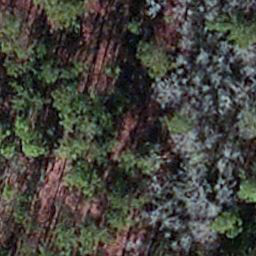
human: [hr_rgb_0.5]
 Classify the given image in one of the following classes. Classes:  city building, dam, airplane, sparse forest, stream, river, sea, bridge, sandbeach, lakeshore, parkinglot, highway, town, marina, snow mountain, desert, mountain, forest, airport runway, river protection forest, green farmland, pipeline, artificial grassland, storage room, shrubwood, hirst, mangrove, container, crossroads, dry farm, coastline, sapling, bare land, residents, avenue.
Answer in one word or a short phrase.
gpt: sapling